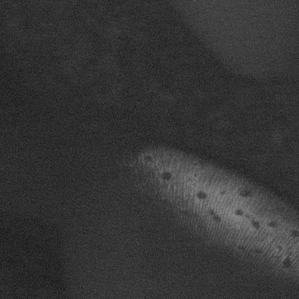
Label: frost